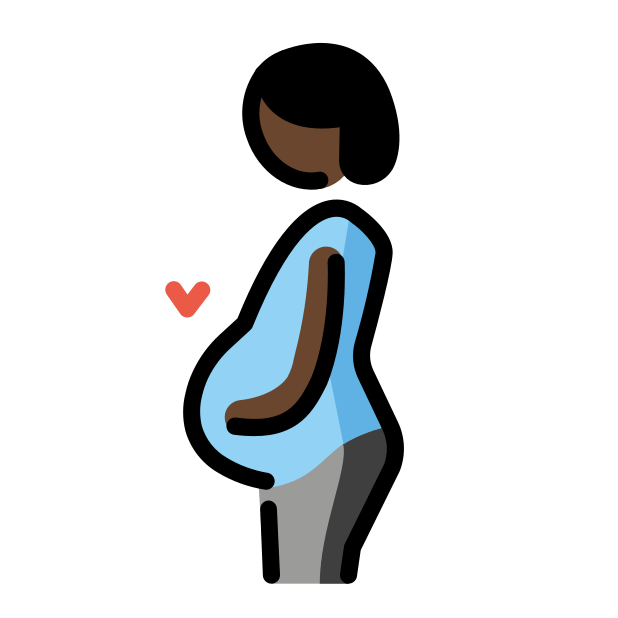
pregnant person: dark skin tone